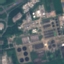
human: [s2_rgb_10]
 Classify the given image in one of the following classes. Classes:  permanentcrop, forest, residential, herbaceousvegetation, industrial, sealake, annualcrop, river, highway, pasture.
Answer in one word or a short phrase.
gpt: Industrial